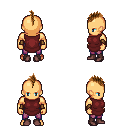
a pixel art fantasy rpg character, male body template, human, tanned skin, maroon tunic, magenta pants, brown mohawk hairstyle, leather bracers, maroon shoes, four views (front, back, left, right), 2x2 character sprite sheet, small pixel art, hard edges, no anti-aliasing